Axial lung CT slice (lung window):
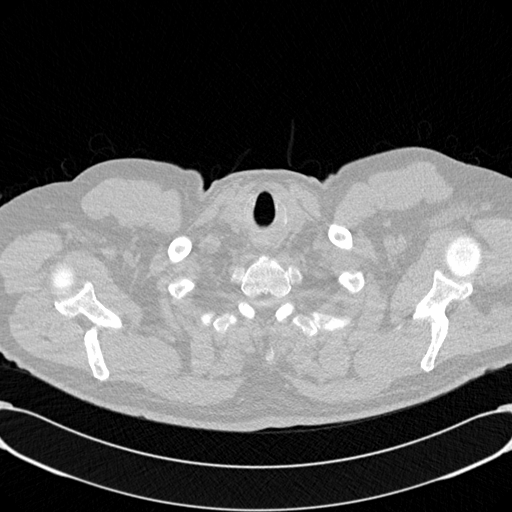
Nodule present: no